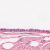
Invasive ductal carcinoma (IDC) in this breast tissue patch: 0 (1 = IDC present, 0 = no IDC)